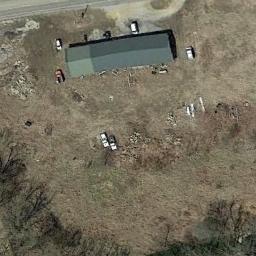
Label: residential